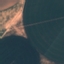
Land use / land cover class: AnnualCrop